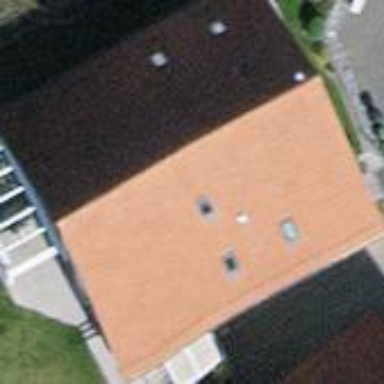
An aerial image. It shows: Building.